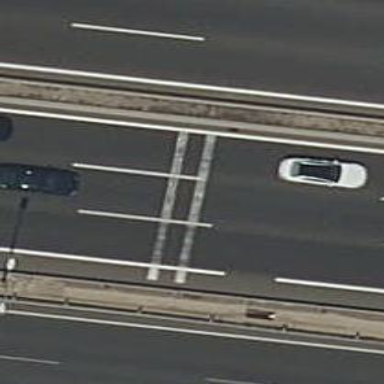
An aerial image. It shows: Traffic calming measure in place: rumble strips.